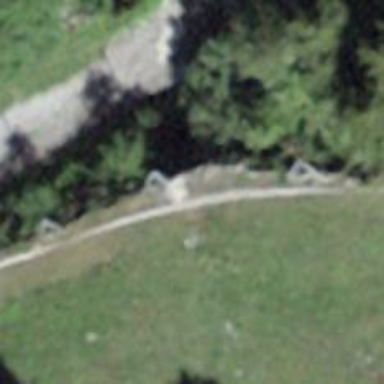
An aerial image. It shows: Retaining wall.